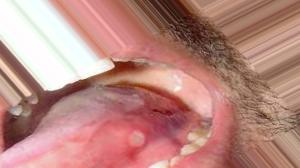
Condition: Mouth Ulcer